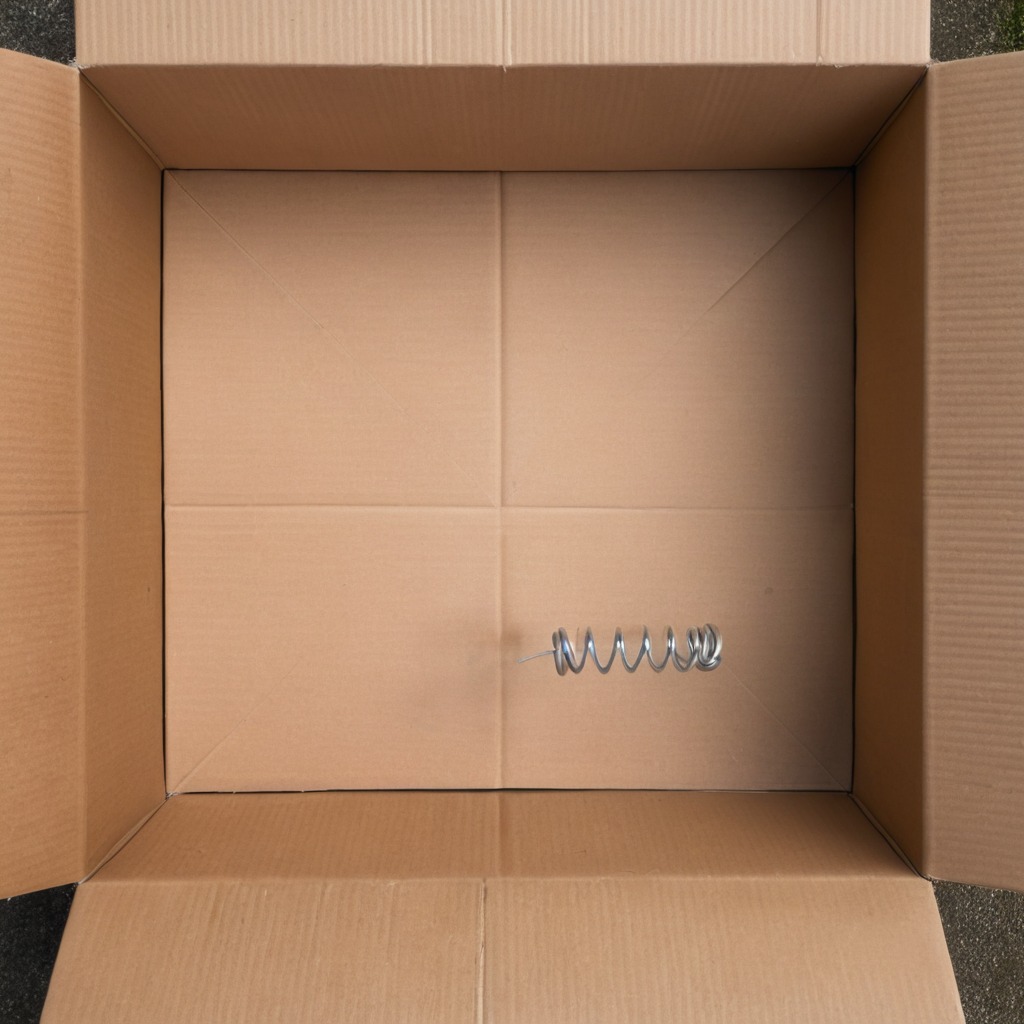
A coiled metal spring is lying on the clean dry cardboard box surface in an outdoor workshop during daytime bright natural light soft shadows slightly creased but